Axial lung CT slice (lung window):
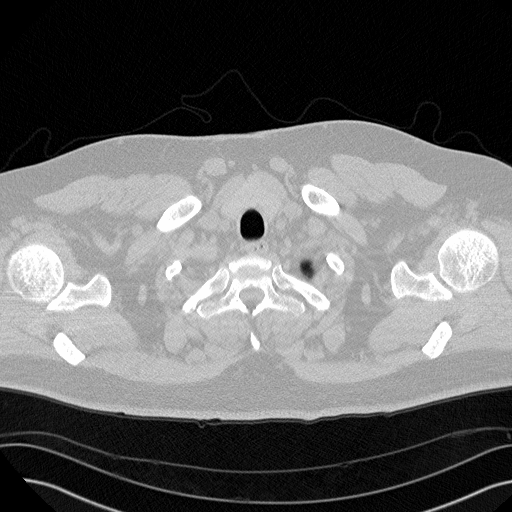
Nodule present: no